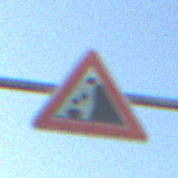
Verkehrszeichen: SteinschlagRechts
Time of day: MorningAfternoon
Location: Outdoor (Nature)
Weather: Clear
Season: NotSpecified
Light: Natural